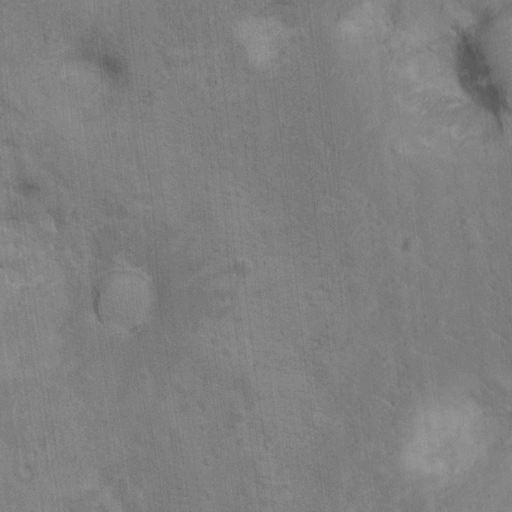
Classes present: Background, Cone